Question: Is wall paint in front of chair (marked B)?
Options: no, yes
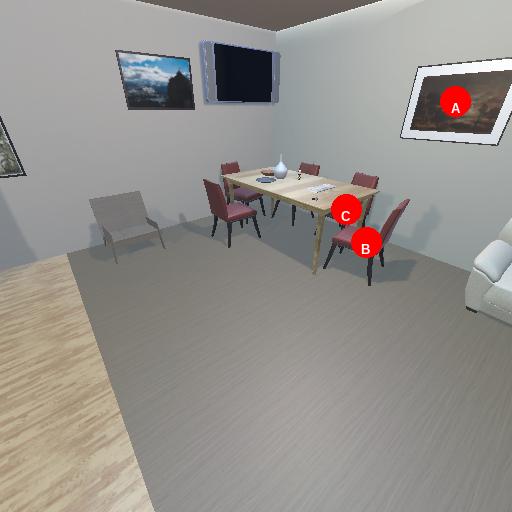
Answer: no